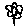
Label: flower